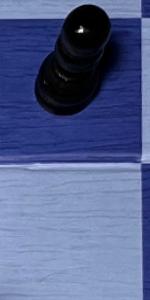
Label: Empty